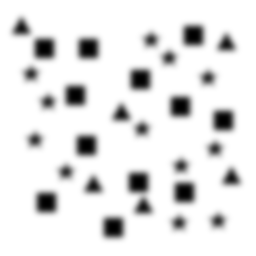
Squares: 12
Triangles: 6
Stars: 12
Total shapes: 30